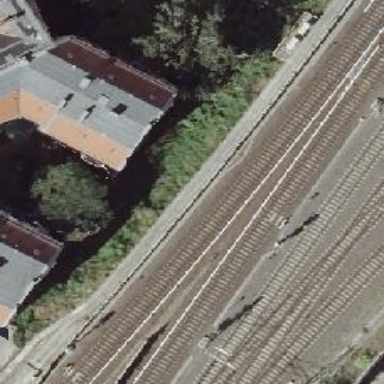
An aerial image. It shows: Railway signal.